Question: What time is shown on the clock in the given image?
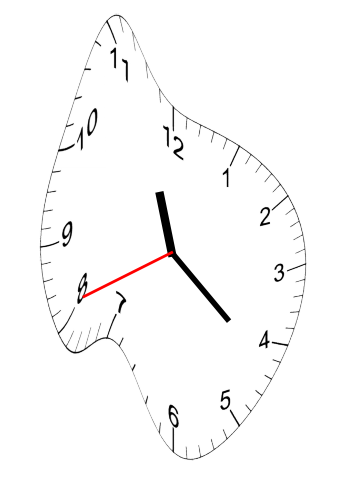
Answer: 11:21:41